Brain MRI, t1w sequence, axial 2D slice.
Patient: age 35, sex F, weight 90 kg, height 1.9 m
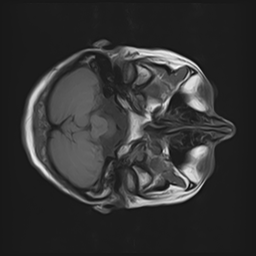